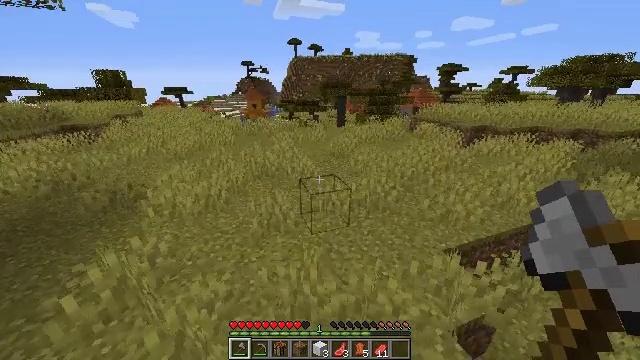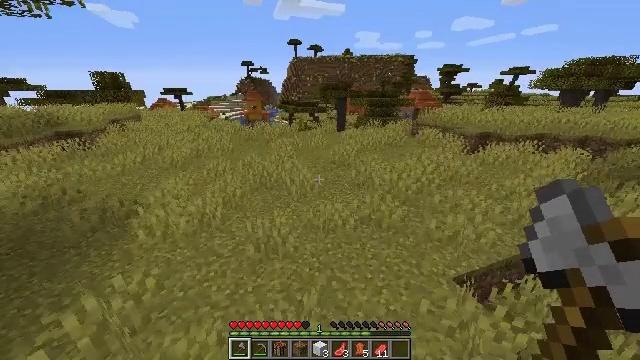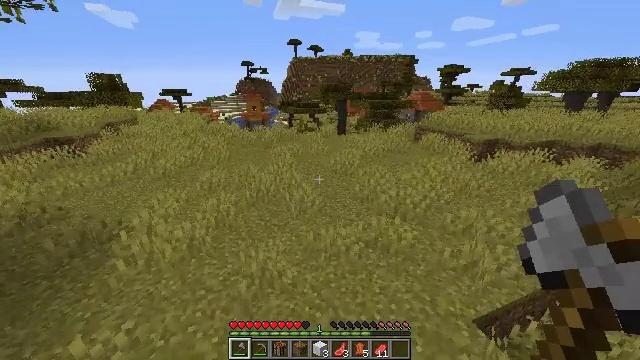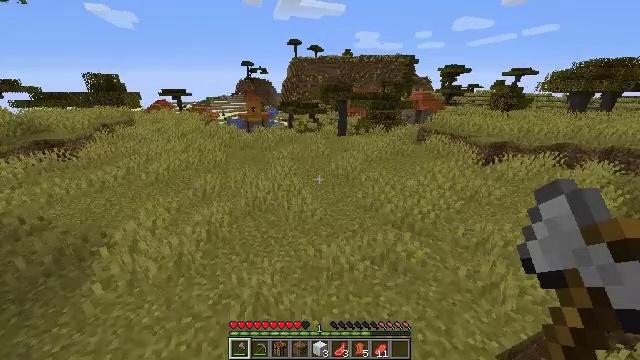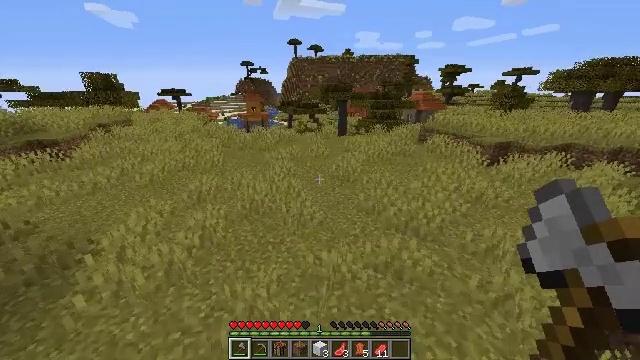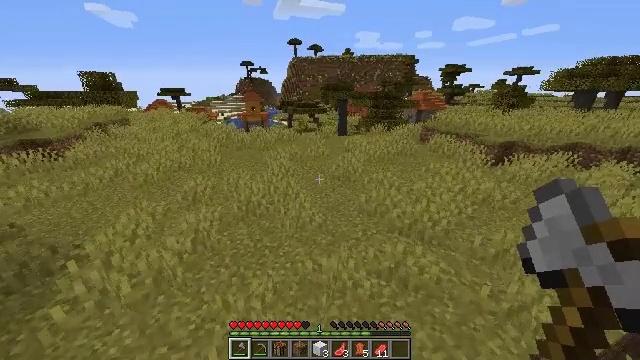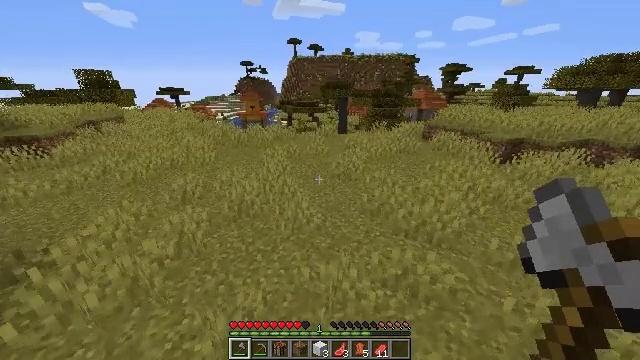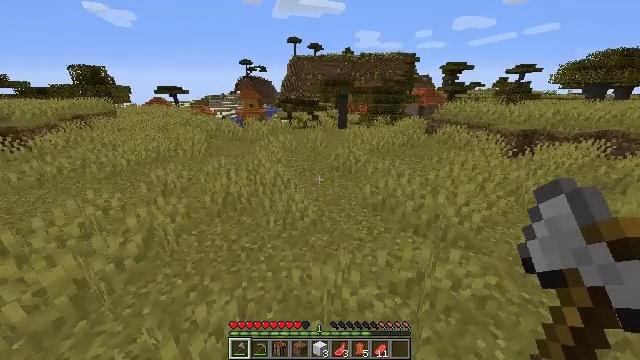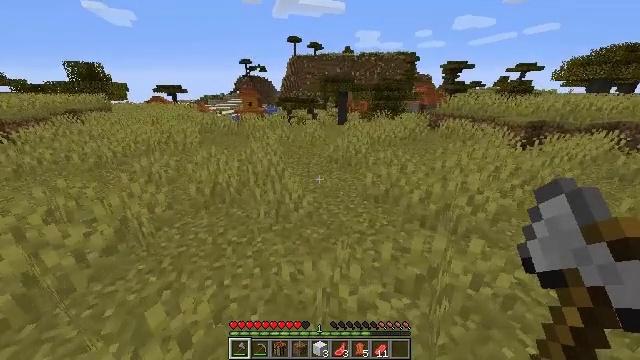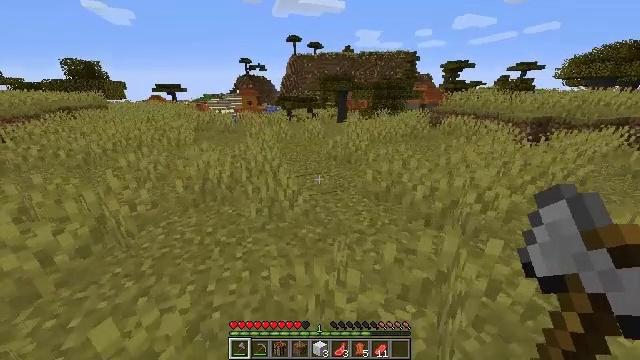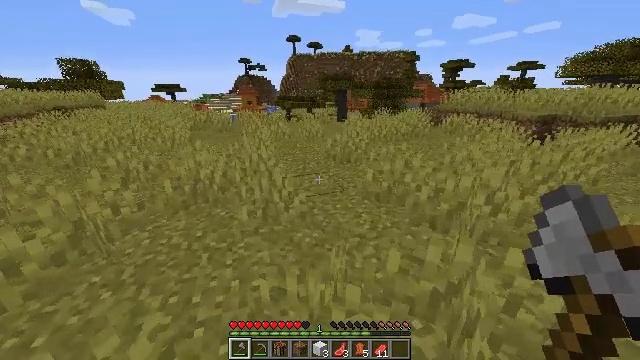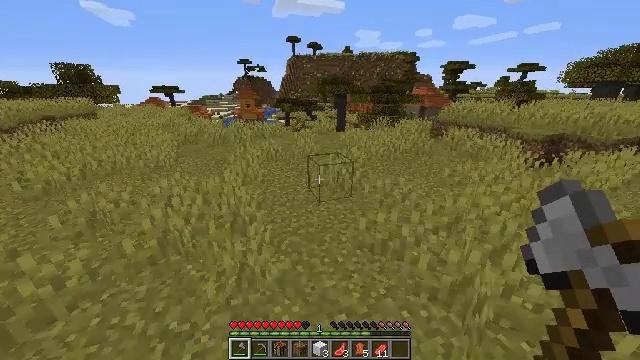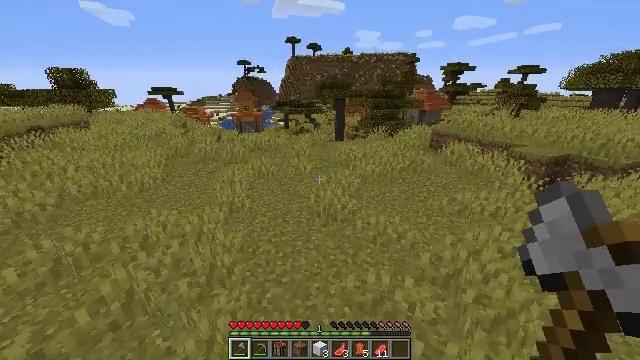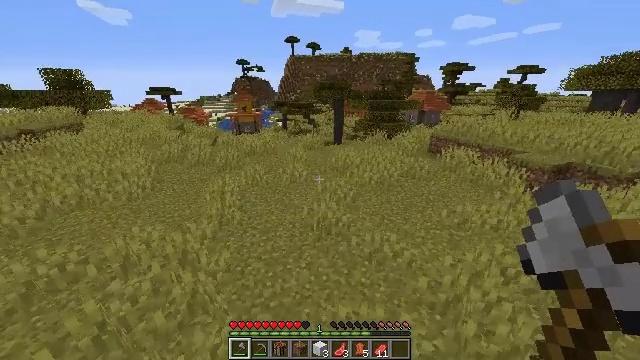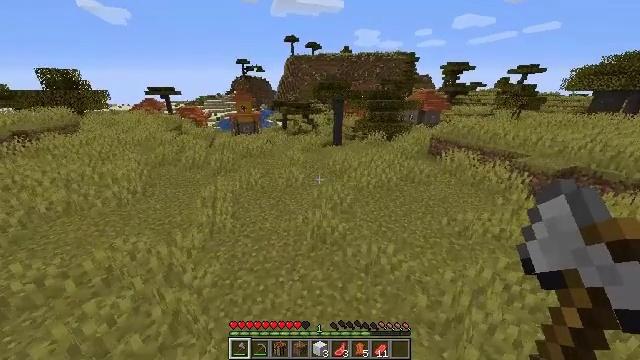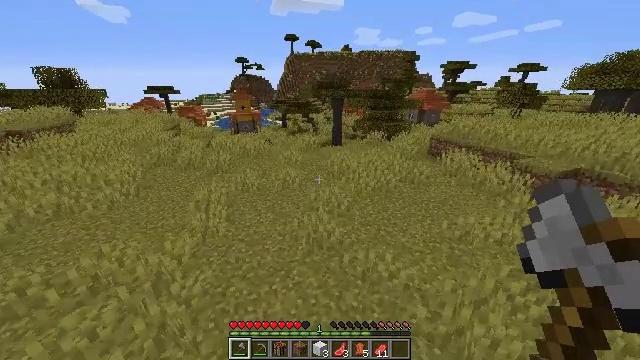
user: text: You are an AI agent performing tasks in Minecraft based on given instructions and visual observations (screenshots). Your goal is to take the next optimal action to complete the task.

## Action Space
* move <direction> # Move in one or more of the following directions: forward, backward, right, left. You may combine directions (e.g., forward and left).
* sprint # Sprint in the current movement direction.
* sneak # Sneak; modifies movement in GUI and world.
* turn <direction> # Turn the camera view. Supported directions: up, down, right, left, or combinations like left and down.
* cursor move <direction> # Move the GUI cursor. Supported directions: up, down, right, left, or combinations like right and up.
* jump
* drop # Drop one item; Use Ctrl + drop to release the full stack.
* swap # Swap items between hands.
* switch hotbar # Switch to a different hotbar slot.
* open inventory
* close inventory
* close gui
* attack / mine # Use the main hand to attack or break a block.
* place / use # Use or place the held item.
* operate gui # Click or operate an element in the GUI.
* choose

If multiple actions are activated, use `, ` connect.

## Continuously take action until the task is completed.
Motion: motion action
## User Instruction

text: Mine tall grass from the ground.
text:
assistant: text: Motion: move forward, sprint, jump
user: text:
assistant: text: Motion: move forward, sprint, jump
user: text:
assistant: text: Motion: move forward, sprint, jump
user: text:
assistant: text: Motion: move forward and move right, sprint, jump
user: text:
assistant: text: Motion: move forward and move right, sprint, jump
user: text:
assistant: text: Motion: move forward and move right, sprint, jump
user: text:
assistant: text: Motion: move forward and move right, sprint, jump
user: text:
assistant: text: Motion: move forward and move right, sprint, jump
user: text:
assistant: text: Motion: move forward and move right, sprint, jump
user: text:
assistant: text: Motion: move forward and move right, sprint, jump
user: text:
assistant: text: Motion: move forward and move right, sprint, jump
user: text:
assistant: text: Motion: move forward and move right, sprint, jump
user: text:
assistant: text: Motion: move forward and move right, sprint, jump
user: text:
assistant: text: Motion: move forward and move right, sprint, jump
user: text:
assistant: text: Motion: move forward and move right, sprint, jump
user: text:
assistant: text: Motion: move forward and move right, sprint, jump
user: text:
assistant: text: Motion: move forward and move right, sprint, jump
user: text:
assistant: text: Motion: move forward and move right, sprint, jump
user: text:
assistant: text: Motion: move forward and move right, sprint, turn left, jump
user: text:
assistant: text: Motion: move forward and move right, sprint, turn left, jump
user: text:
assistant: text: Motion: move forward and move right, sprint, turn left, jump
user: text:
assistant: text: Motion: move forward and move right, sprint, turn left, jump
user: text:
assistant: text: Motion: move forward and move right, sprint, jump
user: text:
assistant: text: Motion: move forward and move right, sprint, jump
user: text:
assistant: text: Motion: move forward, sprint, jump
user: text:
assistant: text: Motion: move forward, sprint, jump
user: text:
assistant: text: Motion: move forward, sprint, jump
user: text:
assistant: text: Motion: move forward, sprint, jump
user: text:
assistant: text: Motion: move forward, sprint, jump
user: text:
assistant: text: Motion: move forward, sprint, jump